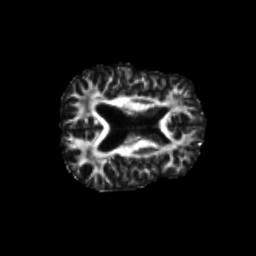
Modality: FA
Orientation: axial
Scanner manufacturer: siemens
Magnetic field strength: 3 T
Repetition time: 8.8 s
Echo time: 0.085 s